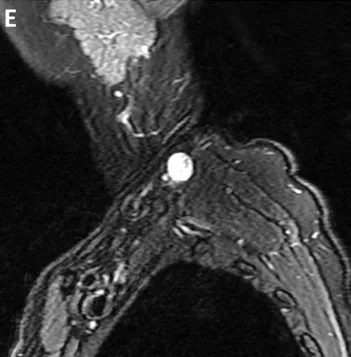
A bilobed 2.4 x 2.2 x 1.3 cm mass in the left posterior supraclavicular region.
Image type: radiology (mri)